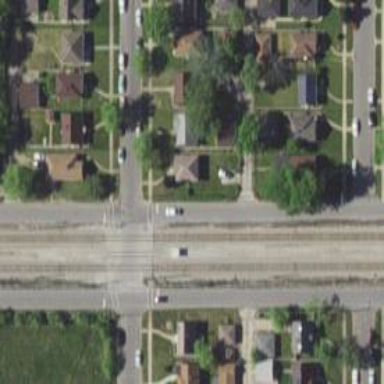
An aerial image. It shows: Railway crossing.